Question: I draw a shadow behind a UIView using the following code
'''
self.view.layer.borderColor = [UIColor whiteColor].CGColor;
self.view.layer.shadowColor = [UIColor blackColor].CGColor;
self.view.layer.shadowOpacity = 1.0;
self.view.layer.shadowRadius = 25.0;
self.view.layer.shadowOffset = CGSizeMake(0, 3);
self.view.clipsToBounds = NO;
CGPathRef shadowPath = [UIBezierPath bezierPathWithRect:self.view.layer.bounds].CGPath;
[self.view.layer setShadowPath:shadowPath];
'''
This works as supposed in the Simulator and on the iPhone5. However on my iPad3: No Shadow at all.

Any idea how come?
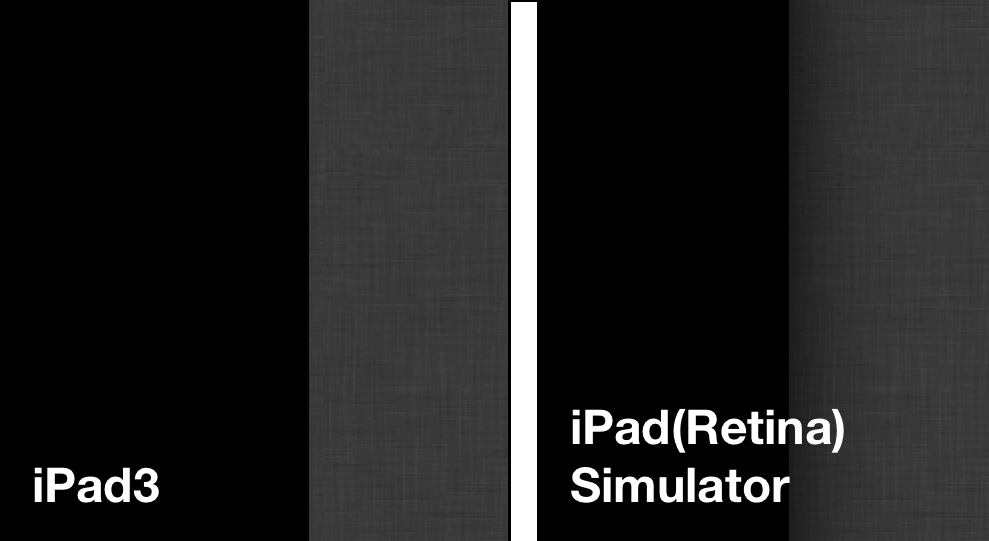
Answer: I found the solutions. It wasn't about the Simulator. It was about the return of bounds in portrait vs. landscapt orientation. I had to move the setting of the shadow path into the and the method to have the shadow render correctly in all possible startup orientations.
'''
-(void)viewDidAppear:(BOOL)animated{
CGPathRef shadowPath = [UIBezierPath bezierPathWithRect:self.view.layer.bounds].CGPath;
[self.view.layer setShadowPath:shadowPath];
}
-(void)didRotateFromInterfaceOrientation:(UIInterfaceOrientation)fromInterfaceOrientation {
CGPathRef shadowPath = [UIBezierPath bezierPathWithRect:self.view.layer.bounds].CGPath;
[self.view.layer setShadowPath:shadowPath];
}
'''